Field crop: maize
Growth stage: 2
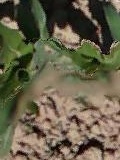
Species: maize